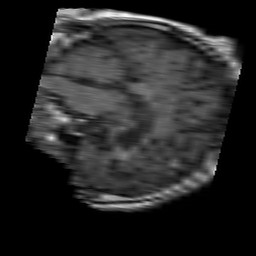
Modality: T1w
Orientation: sagittal
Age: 48
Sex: male
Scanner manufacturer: philips
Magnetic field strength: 1.5 T
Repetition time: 0.5068 s
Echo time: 0.011 s